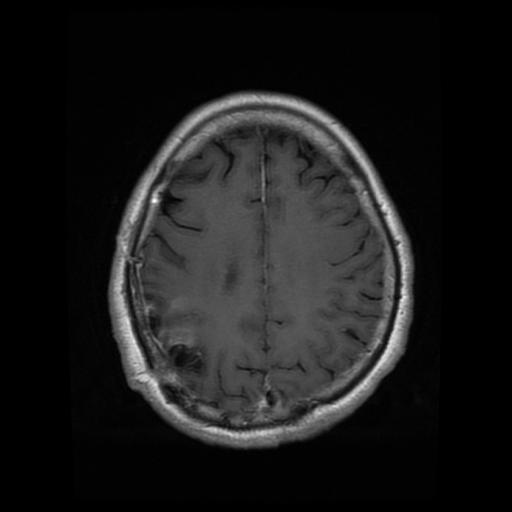
Label: glioma